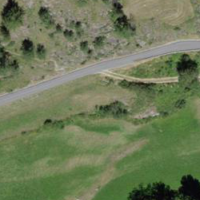
EUNIS habitat code: 26
Species observed at this site:
Erebia euryale